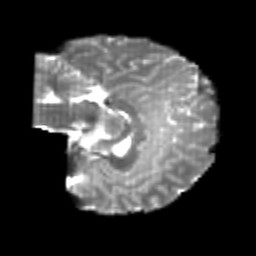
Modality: T2w
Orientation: sagittal
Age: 25
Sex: female
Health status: healthy
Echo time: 0.074 s